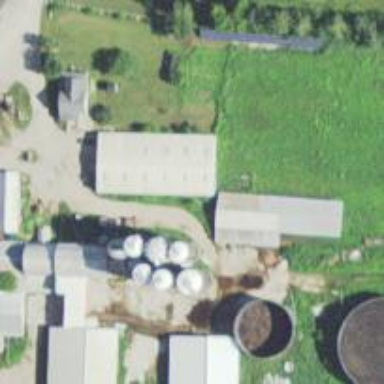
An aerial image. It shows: Silo.